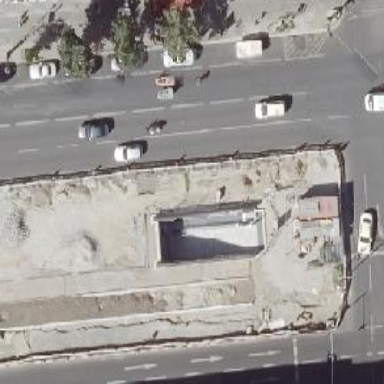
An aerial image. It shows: Subway entrance.